Aerial crown-view tile of a tropical tree (Barro Colorado Island, Panama), acquired 20241112:
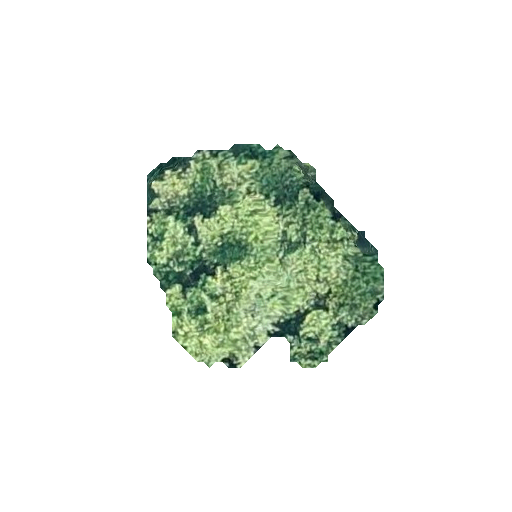
Species: Virola surinamensis
GBIF accepted scientific name: Virola surinamensis
Crown area: 61.208 m²